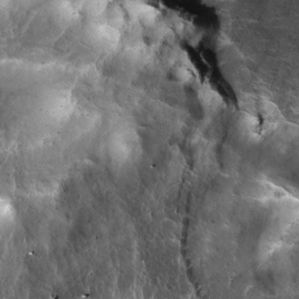
Label: non_frost